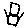
Label: zigzag